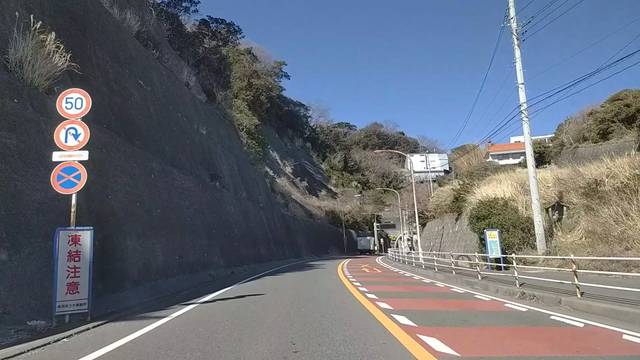
Region: Japan
Coordinates: 35.293, 139.561